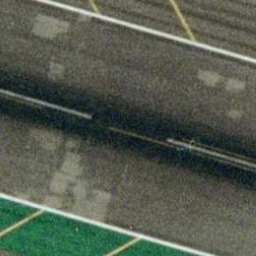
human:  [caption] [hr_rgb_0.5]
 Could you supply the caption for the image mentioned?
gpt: There are some mark lines on the straight runway .

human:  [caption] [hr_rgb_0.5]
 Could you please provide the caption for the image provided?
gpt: It is a straight runway with some mark lines on it .

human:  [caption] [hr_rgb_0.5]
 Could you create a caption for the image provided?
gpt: It is a straight runway with some white mark lines on it .

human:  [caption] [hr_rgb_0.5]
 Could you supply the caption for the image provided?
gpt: A straight runway with some mark lines on it .

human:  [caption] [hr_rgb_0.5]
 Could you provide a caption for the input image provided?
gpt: A straight runway with some white mark lines on it .